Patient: sex F, age 37
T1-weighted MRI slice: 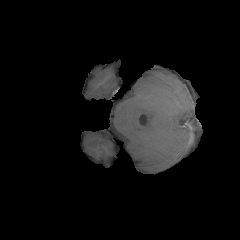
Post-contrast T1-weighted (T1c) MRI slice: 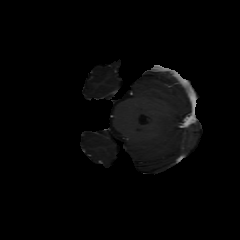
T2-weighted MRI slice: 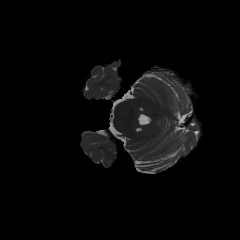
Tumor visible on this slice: no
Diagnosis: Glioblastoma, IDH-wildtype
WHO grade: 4